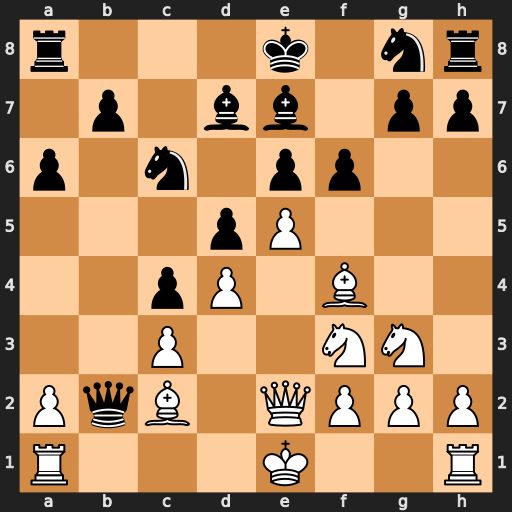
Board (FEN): r3k1nr/1p1bb1pp/p1n1pp2/3pP3/2pP1B2/2P2NN1/PqB1QPPP/R3K2R
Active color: w
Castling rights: KQkq
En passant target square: -
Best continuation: Bg6+ hxg6 Qxb2